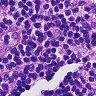
Metastatic tissue present: no